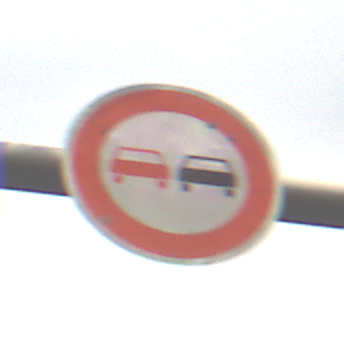
Verkehrszeichen: Ueberholverbot
Umgebung: Outdoor, Nature
Tageszeit: MorningAfternoon
Wetter: Overcast
Licht: Natural
Jahreszeit: NotSpecified
Kontrast: LowContrast